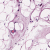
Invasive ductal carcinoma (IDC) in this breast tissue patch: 0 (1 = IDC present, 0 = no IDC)